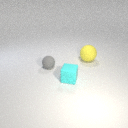
large yellow rubber sphere to the right of small cyan rubber cube